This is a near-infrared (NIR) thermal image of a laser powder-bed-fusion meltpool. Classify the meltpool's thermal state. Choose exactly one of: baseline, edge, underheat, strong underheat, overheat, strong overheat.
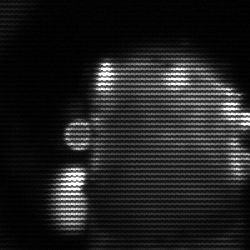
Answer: baseline